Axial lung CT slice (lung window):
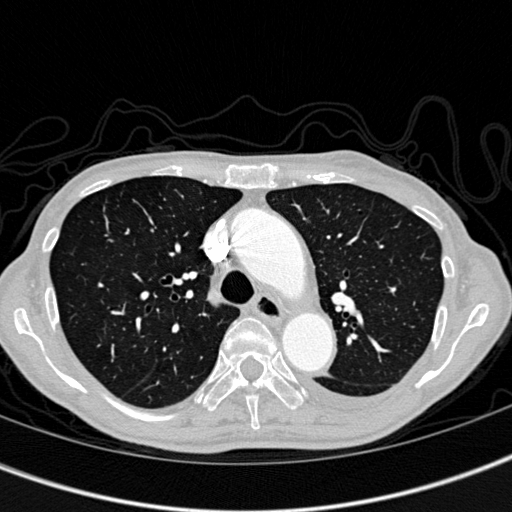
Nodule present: no